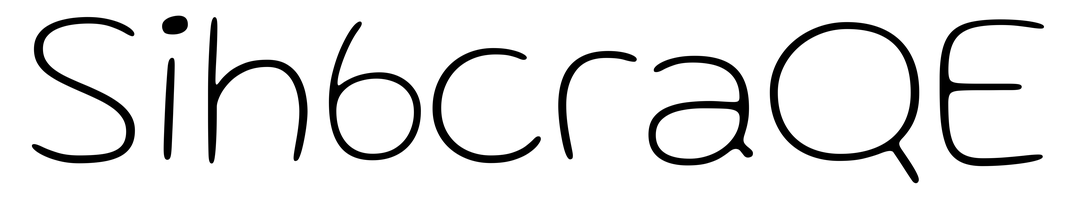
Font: Gluten_Thin